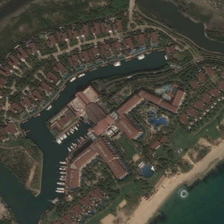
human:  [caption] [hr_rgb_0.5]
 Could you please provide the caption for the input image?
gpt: many red buildings and green trees are in a resort near a piece of water .

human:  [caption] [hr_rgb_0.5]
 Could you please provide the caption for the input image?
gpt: many red buildings and green trees are in a resort near a piece of water .

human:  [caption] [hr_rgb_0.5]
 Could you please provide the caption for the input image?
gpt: many red buildings and green trees are in a resort near a piece of water .

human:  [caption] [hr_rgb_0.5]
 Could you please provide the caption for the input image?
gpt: many red buildings and green trees are in a resort near a piece of water .

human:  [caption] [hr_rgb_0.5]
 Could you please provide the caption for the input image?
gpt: many red buildings and green trees are in a resort near a piece of water .